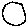
Label: circle